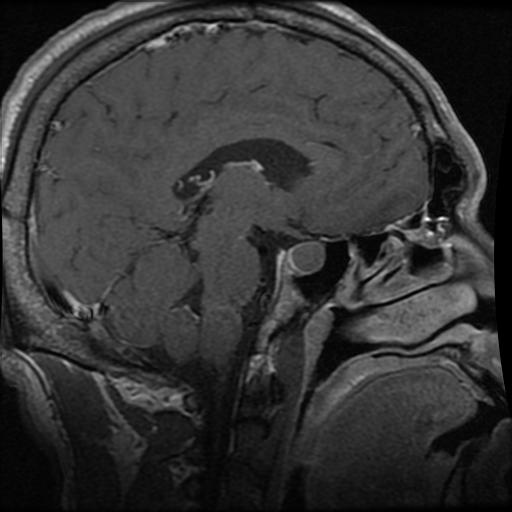
Label: pituitary